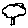
Label: tree